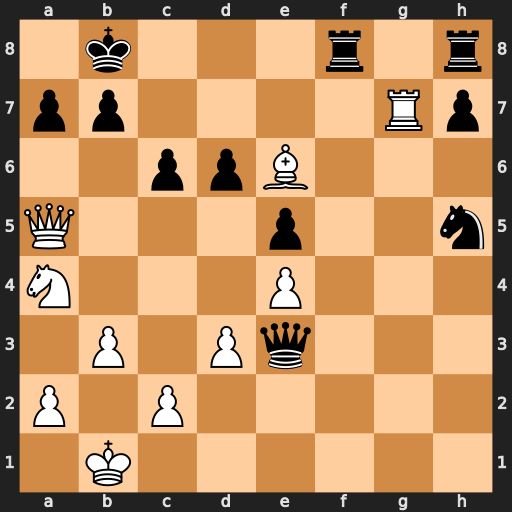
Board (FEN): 1k3r1r/pp4Rp/2ppB3/Q3p2n/N3P3/1P1Pq3/P1P5/1K6
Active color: w
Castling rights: -
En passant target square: -
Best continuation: Qc7+ Ka8 Qxb7#